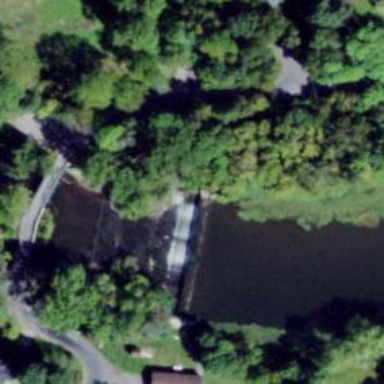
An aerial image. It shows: Weir in waterway.